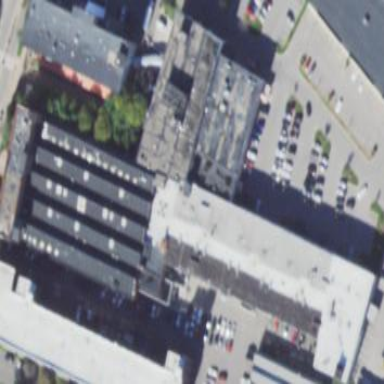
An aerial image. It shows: Marketplace building.